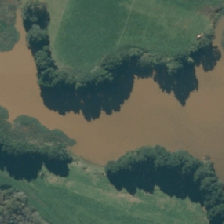
Land cover: lake_pond